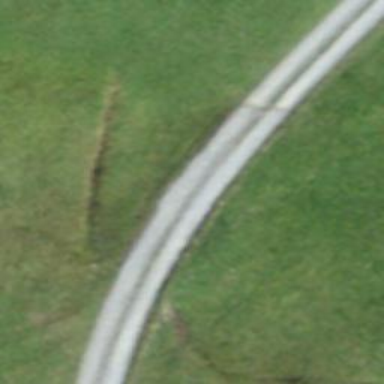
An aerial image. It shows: Gravel track with grade2 tracktype.